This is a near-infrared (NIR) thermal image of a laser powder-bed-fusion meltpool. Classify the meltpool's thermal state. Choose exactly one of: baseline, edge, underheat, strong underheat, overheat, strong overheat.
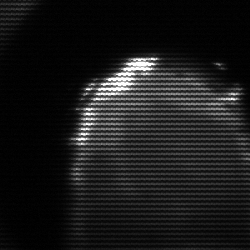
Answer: edge